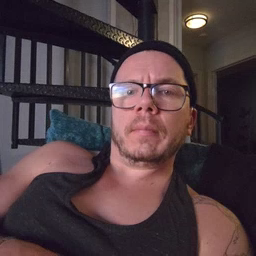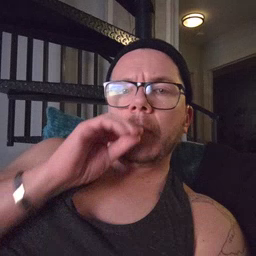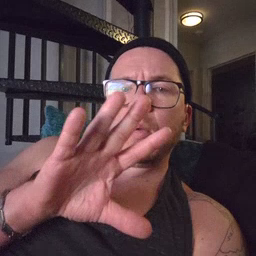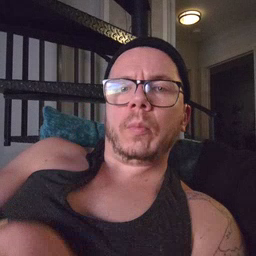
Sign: blow